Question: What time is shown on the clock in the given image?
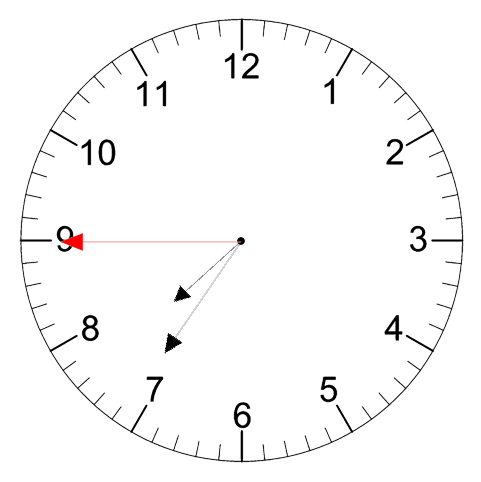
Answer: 07:35:45